Field crop: maize
Growth stage: 2
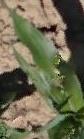
Species: maize